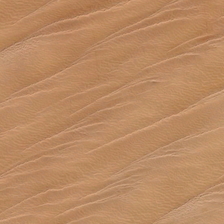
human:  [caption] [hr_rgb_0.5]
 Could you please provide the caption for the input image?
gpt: some ripples are in a piece of yellow desert .

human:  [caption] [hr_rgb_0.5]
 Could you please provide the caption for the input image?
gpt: some ripples are in a piece of yellow desert .

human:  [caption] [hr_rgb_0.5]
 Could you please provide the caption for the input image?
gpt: some ripples are in a piece of yellow desert .

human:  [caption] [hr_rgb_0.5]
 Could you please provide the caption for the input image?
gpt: some ripples are in a piece of yellow desert .

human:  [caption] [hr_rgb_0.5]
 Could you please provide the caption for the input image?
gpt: some ripples are in a piece of yellow desert .